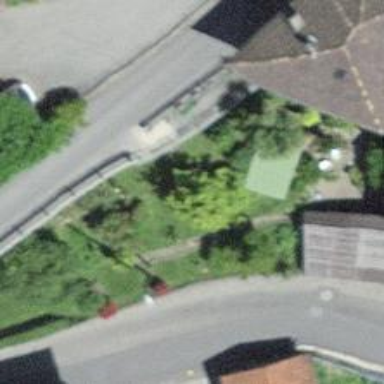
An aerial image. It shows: Retaining wall.